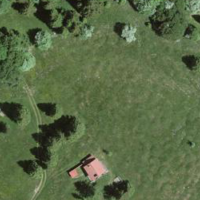
EUNIS habitat code: 24
Species observed at this site:
Eryngium alpinum